Question: I want to set Dutch Language in my TTS object. Following is the code,
'''
@Override
public void onInit(int status)
{
if ( status == TextToSpeech.SUCCESS )
{
int result = tts.setLanguage(Locale.getDefault());
System.out.println ( "Result : " + result + " " + Locale.getDefault().getLanguage() );
if (result == TextToSpeech.LANG_MISSING_DATA
|| result == TextToSpeech.LANG_NOT_SUPPORTED)
{
Toast.makeText( this , "Please Set your Language to English US.", Toast.LENGTH_LONG ).show();
}
else
{
tts.speak( "Hoe gaat het",TextToSpeech.QUEUE_FLUSH, null );
}
}
}
'''
Following line sets the language in TTS
'''
int result = tts.setLanguage(Locale.getDefault());
'''
Available Locale's in Locale.
>
Now if my Phone's Language's is Dutch then I am able to set TTS's language as Dutch Language, but if My Phone's Language is not dutch ( for e.g. if it is English ) then there is no option to set the TTS's language as Dutch.
Can anybody help me to set the Dutch language in TTS?
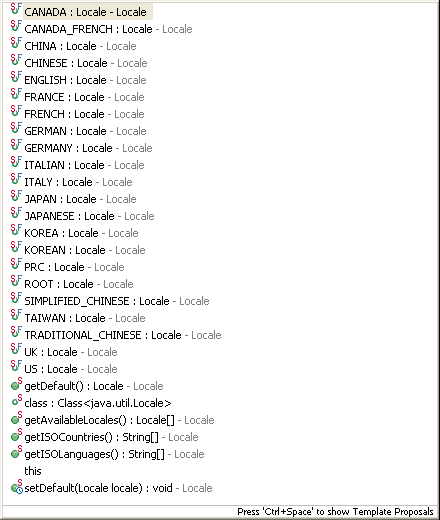
Answer: This should work
'''
int result = tts.setLanguage(new Locale("nl_NL"));
'''